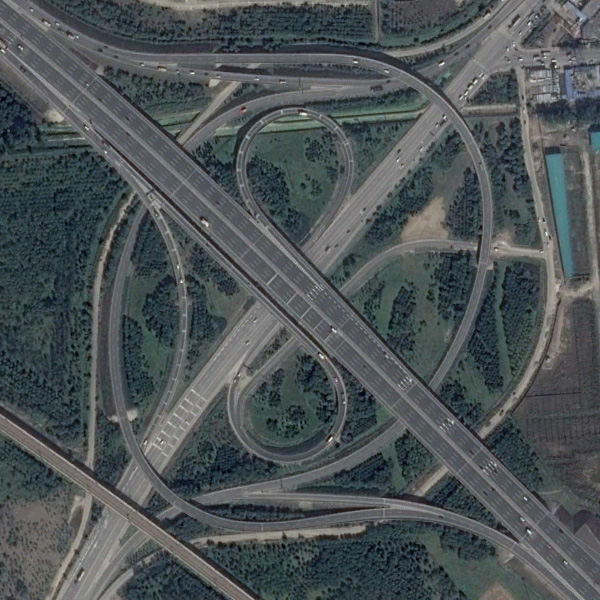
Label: Viaduct